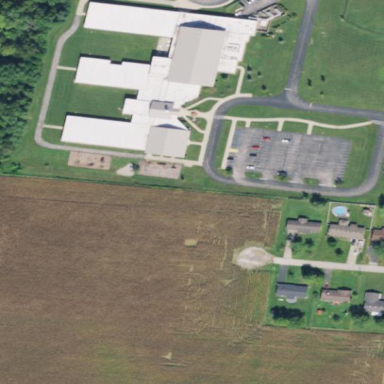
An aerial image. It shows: School building with school amenities.